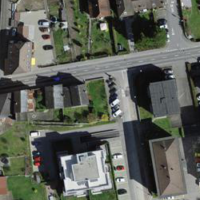
EUNIS habitat code: 54
Species observed at this site:
Grus grus